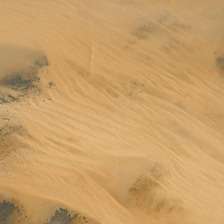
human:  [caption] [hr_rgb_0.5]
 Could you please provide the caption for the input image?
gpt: it is a large piece of yellow desert .

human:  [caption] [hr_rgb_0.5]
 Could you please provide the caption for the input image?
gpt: the desert with yellow color seems very dry .

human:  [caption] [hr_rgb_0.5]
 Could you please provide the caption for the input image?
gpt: it is a large piece of yellow desert .

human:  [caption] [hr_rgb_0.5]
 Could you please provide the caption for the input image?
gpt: the desert with yellow color seems very dry .

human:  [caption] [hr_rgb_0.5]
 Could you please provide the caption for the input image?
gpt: it is a large piece of yellow desert .